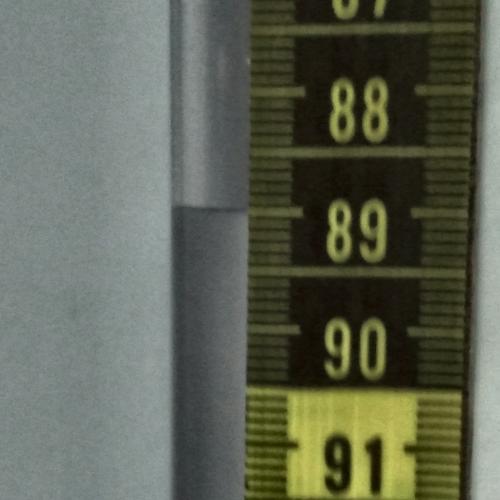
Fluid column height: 89.0 cm